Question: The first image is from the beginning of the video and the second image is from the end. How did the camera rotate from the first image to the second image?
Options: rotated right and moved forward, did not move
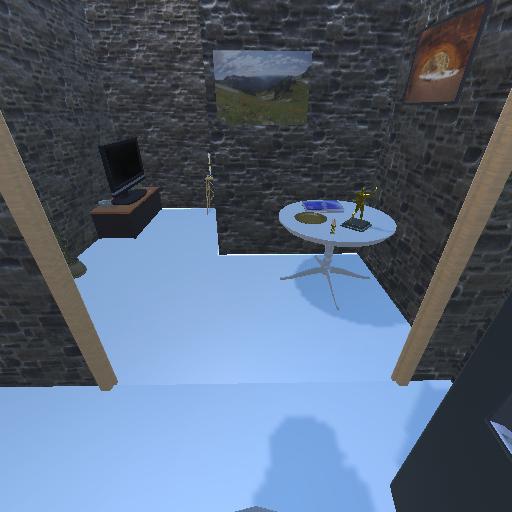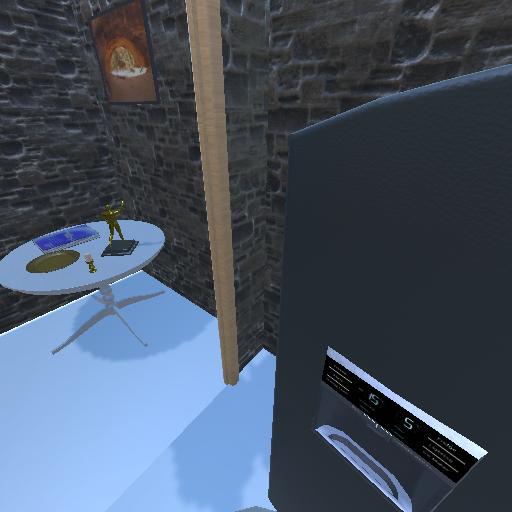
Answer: rotated right and moved forward